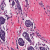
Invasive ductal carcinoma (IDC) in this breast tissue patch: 0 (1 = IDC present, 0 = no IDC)